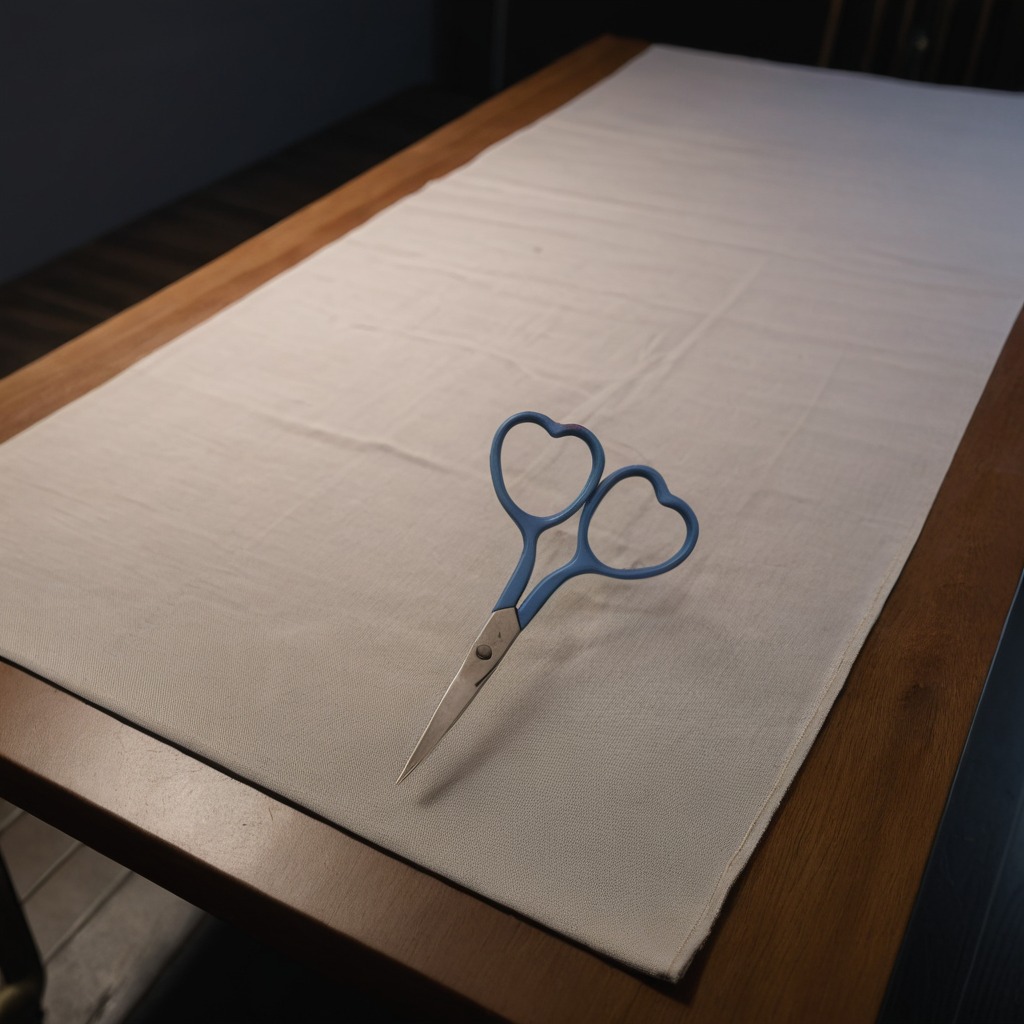
A scissor lying on a wooden table inside a workshop at night soft shadows worn but beneath the cloth.